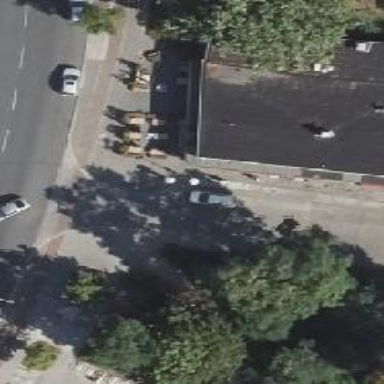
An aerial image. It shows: Taxi stand.